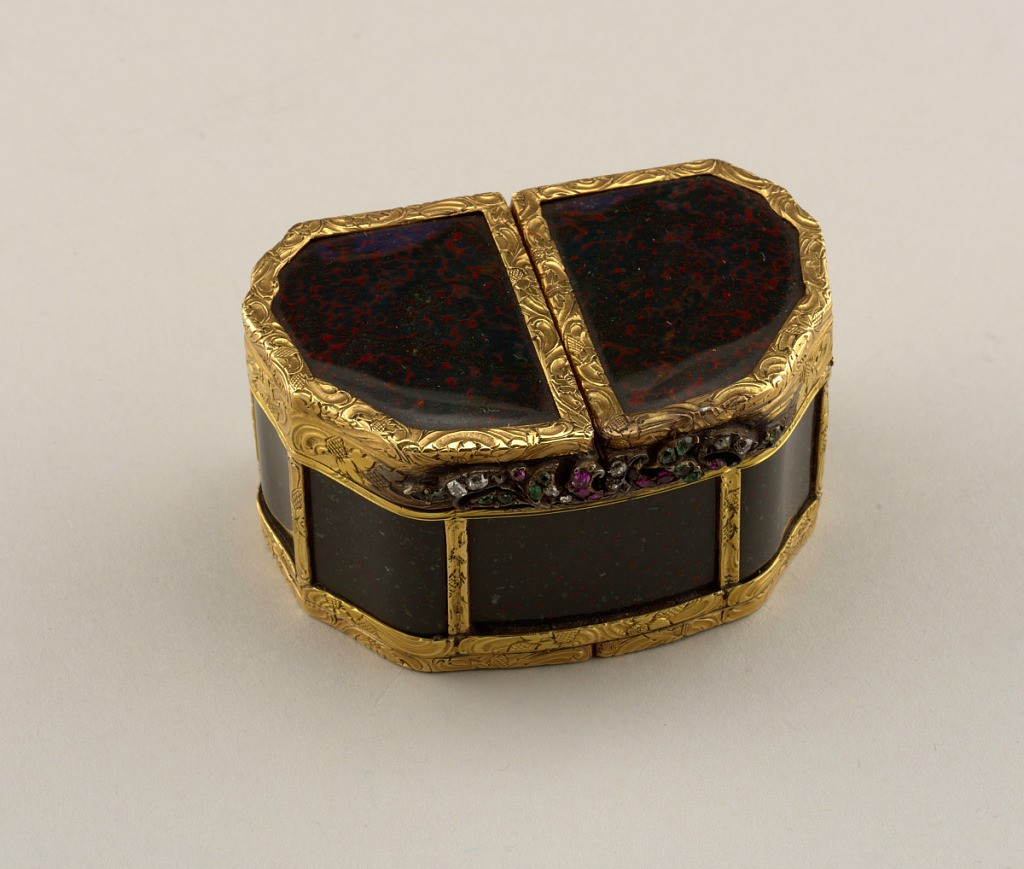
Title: Snuff box
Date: ca. 1750
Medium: Carved bloodstone, chased and engraved gold, cut diamonds, rubies, emeralds
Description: Pouch shape, with two hinged covers and two compartments; plaques of heliotrope held in a frame of gold carved with scrolls, leaves and pinecone motifs; thumb-piece of foliate scrolls set with small diamonds, rubies, and emeralds; sides of box lined with gold.